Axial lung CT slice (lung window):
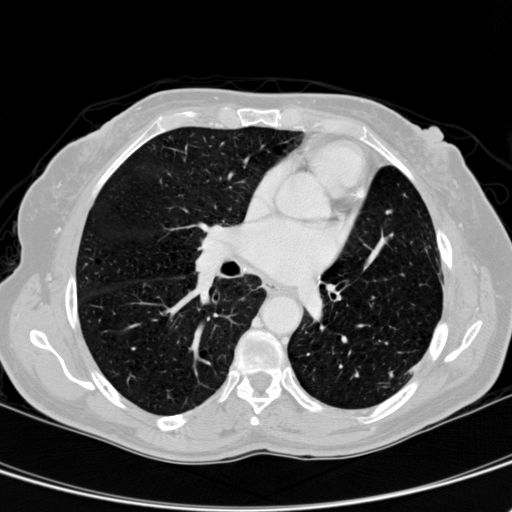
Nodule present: no